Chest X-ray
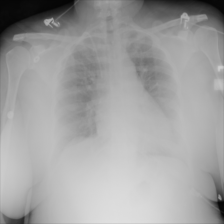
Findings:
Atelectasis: negative
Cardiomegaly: negative
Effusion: negative
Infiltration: negative
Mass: negative
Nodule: negative
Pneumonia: negative
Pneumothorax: negative
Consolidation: negative
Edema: negative
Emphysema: negative
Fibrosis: negative
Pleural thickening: negative
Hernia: negative